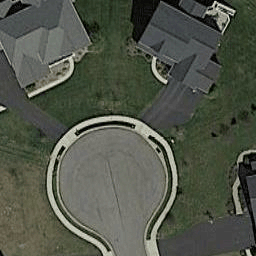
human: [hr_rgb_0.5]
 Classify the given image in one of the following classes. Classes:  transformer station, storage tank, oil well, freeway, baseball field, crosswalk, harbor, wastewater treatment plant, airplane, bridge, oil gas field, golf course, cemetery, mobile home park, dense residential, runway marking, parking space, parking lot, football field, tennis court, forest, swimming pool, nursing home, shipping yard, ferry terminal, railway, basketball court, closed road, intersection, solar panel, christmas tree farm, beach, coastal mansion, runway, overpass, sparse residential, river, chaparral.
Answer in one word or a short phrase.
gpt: closed road